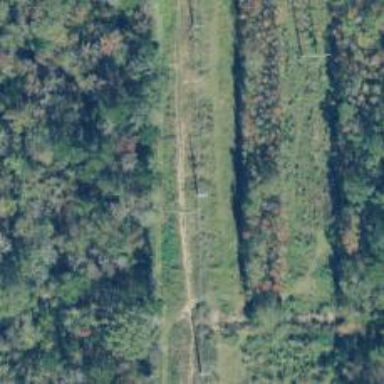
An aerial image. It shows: Power pole.